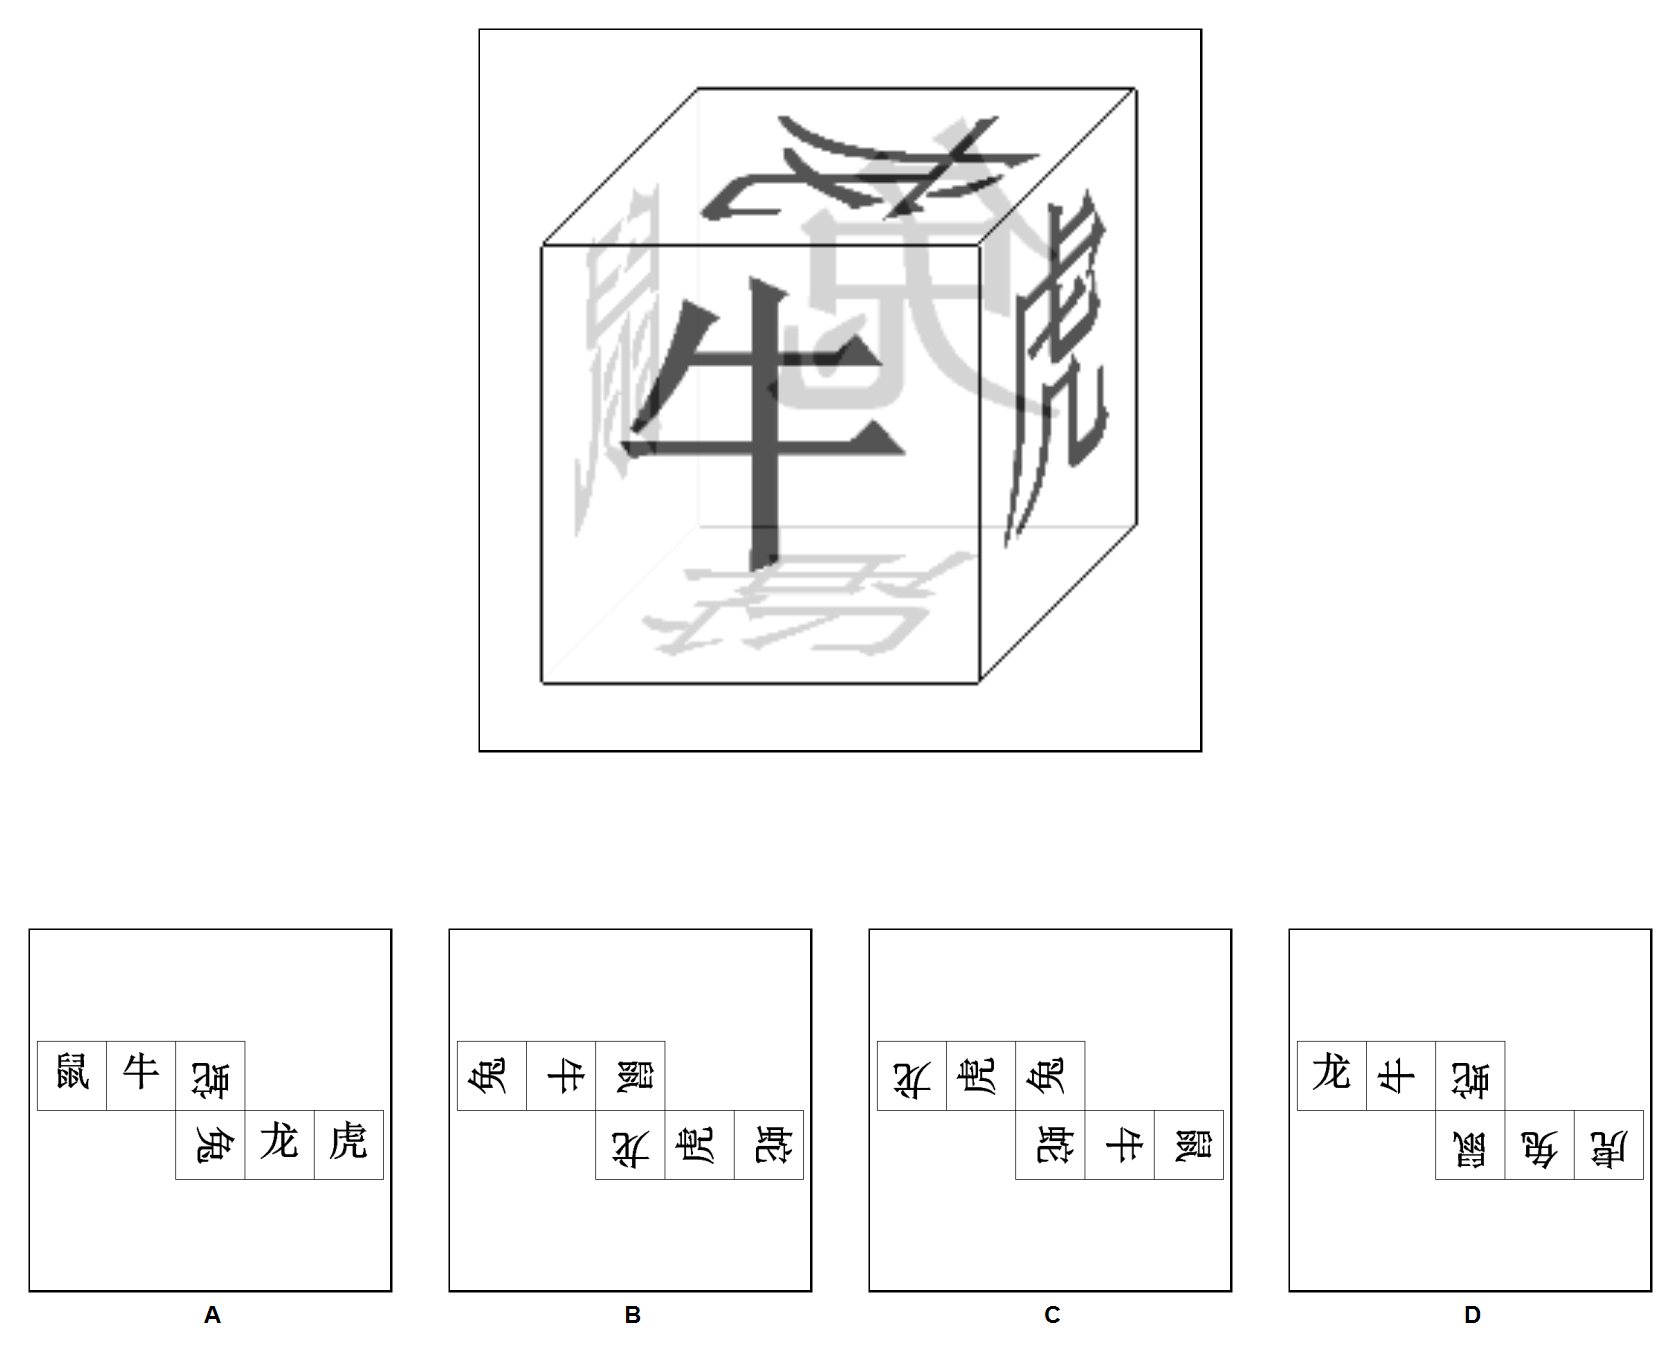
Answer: D